Aerial crown-view tile of a tropical tree (Barro Colorado Island, Panama), acquired 20250317:
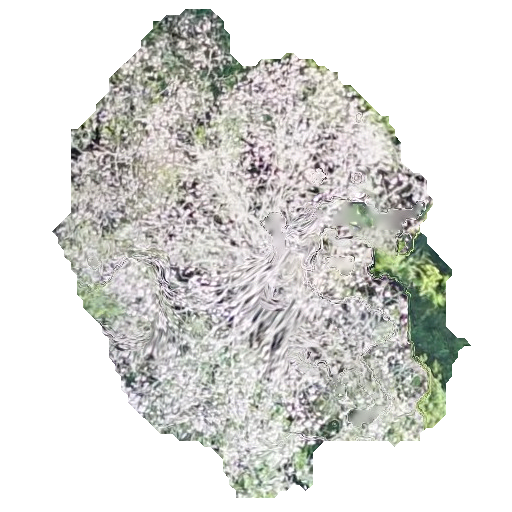
Species: Tabebuia rosea
GBIF accepted scientific name: Tabebuia rosea
Crown area: 195.046 m²